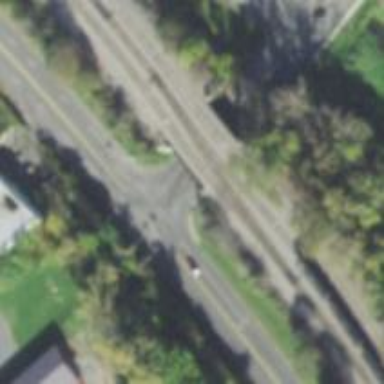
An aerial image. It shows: Secondary road.